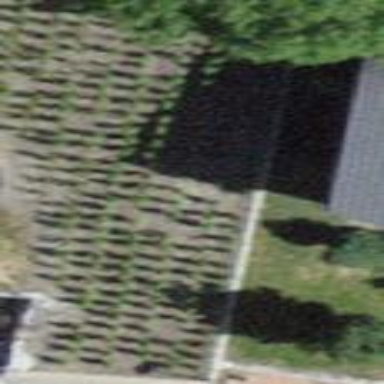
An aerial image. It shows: Vineyard where grapes are grown.